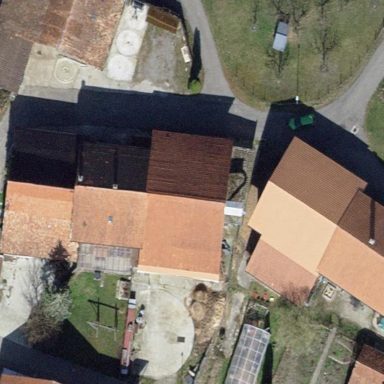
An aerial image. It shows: Farm building with gabled roof.